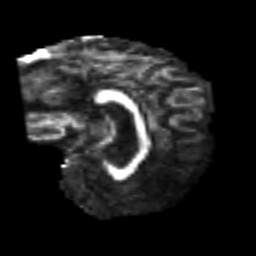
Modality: FA
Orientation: sagittal
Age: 60
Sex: female
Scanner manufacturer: siemens
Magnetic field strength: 3 T
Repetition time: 4.999 s
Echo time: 0.07946 s